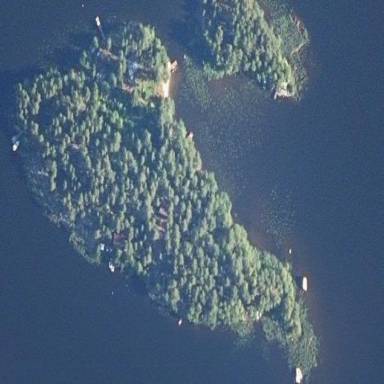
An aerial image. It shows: Islet.